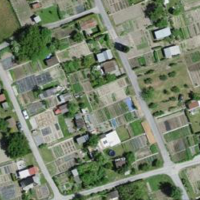
EUNIS habitat code: 53
Species observed at this site:
Nicandra physalodes